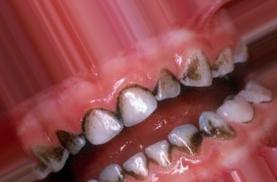
Condition: Tooth Discoloration